Question: For example ,
'''
My.Computer.Network.DownloadFile("https://dl.dropboxusercontent.com/u/71476794/Afterformatresources/vlc-2.1.2-win32.exe", "c:\Downloadslc.exe", "", "", True, 90, True, FileIO.UICancelOption.DoNothing)
Process.Start("C:\Downloadslc.exe")
'''
I want to deactive "process.start" command if download coudn't finish or canceled form user because of the NSIS error.

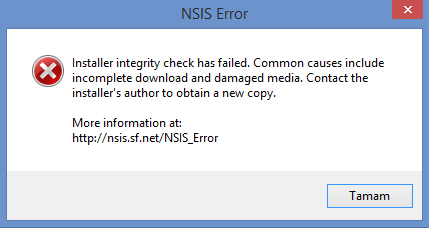
Answer: Use a Try Catch
'''
Try
My.Computer.Network.DownloadFile("https://dl.dropboxusercontent.com/u/71476794/Afterformatresources/vlc-2.1.2-win32.exe", "c:\Downloadslc.exe", "", "", True, 90, True, FileIO.UICancelOption.DoNothing)
Process.Start("C:\Downloadslc.exe")
Catch ex as Exception
'Exception caught. ex.message will contain some information
'Handle error with messagebox or other means
Finally
'Optional for code that will run whether Try was successful or not
End Try
'''